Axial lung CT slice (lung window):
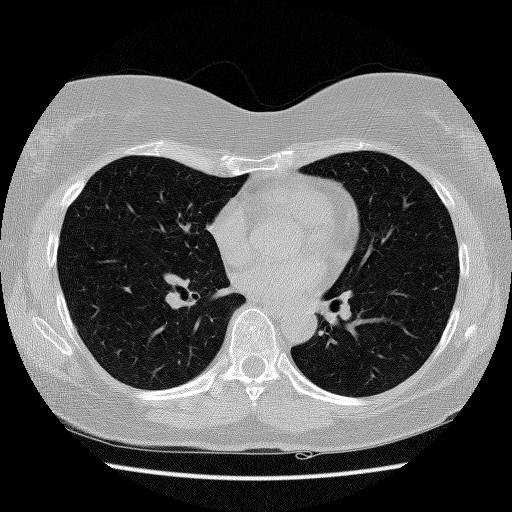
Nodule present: no